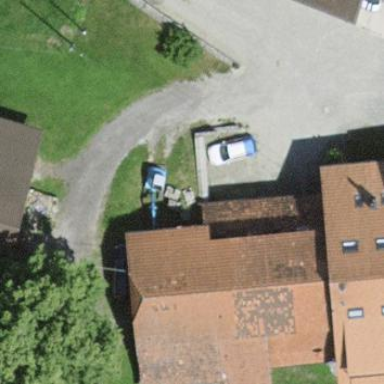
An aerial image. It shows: Farm building.